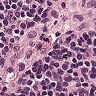
Metastatic tissue present: no